Question: <URL>
Screen grab:

I can't get the div that the blue words blah blah is in to be automatic width, its just going full width from the margin i've set..
'''
.titlesmedium {
font-family: title_font;
letter-spacing: -1px;
font-size:30px;
margin-left: 340px;
margin-top:-5px;
color:#00C3FA;
border-bottom: solid 1px #00C3FA;
}
'''
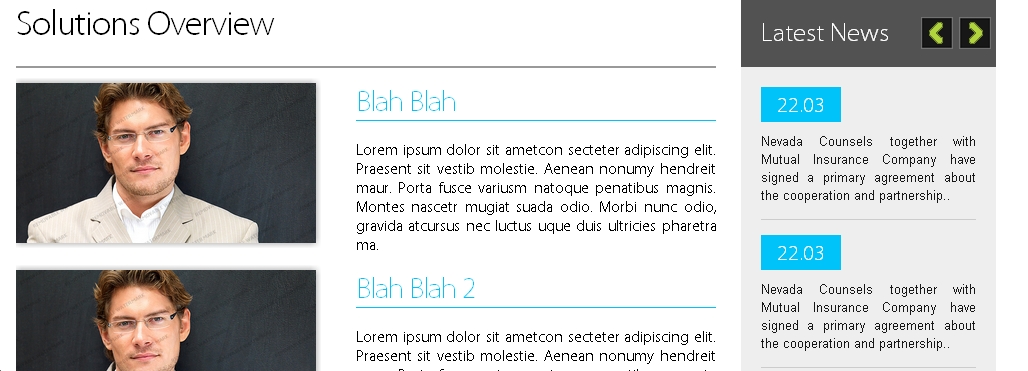
Answer: Than you have to have on it:
'''
display:block;
float:left;
'''
be careful to clear the paragraph text.
Or:
'''
display:inline;
margin-left:0;
'''